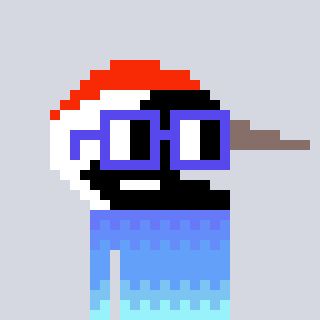
a pixel art character with square blue glasses, a crane-shaped head and a magenta-colored body on a cool background